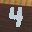
Label: 4